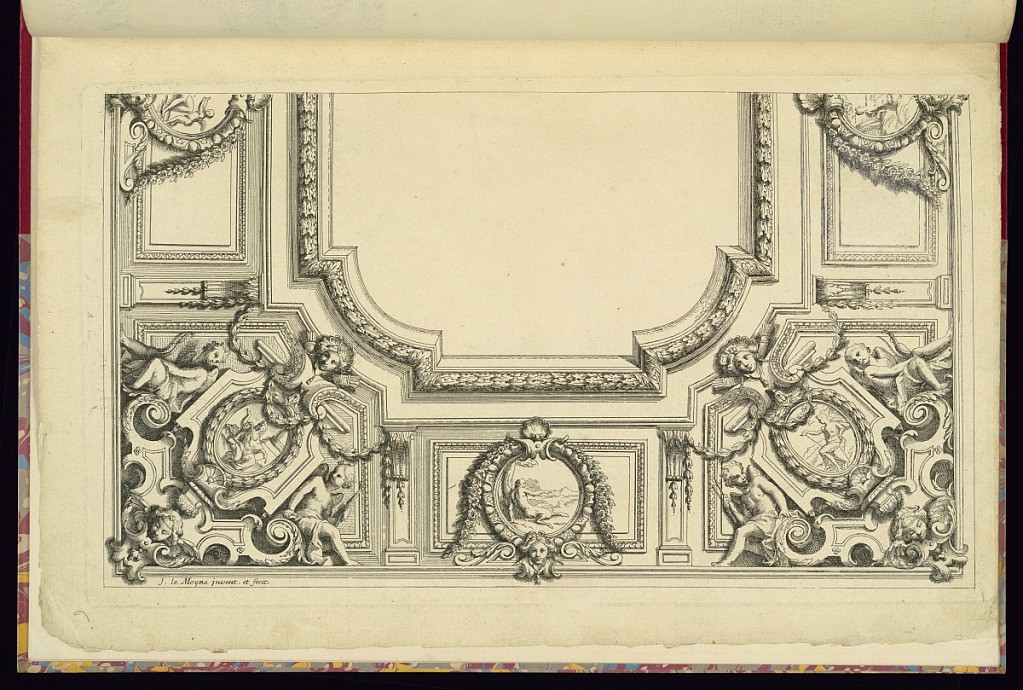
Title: Ceiling Design
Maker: Jean Lemoyne, French, 1638 – 1715
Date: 1700–15
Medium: Etching on laid paper
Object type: Print
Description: Plate from a series of seven ceiling designs, showing half of an ornately decorated ceiling cornice with roundels with figures, masks, friezes, putti, arabesque, grotesque and classical motifs, shells, c-and s-scrolls, garlands of flowers, laurel wreaths and fleurons. The ceiling is blank. The plate is signed.